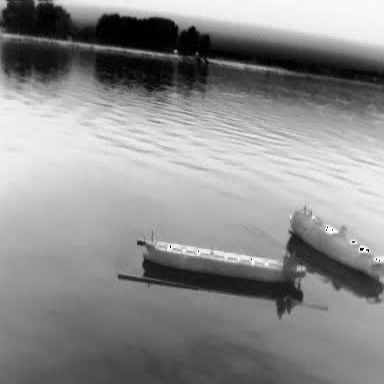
There are two objects shown in the infrared image, including a liner, and a container_ship.